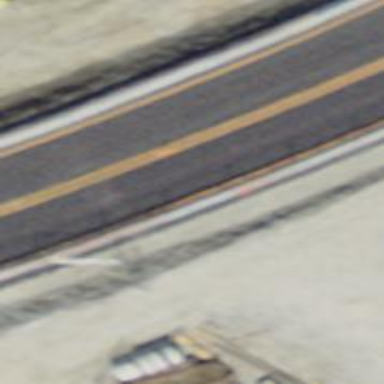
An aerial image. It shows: Trunk link road with asphalt surface.